Question: I have some troubles with displaying camera viewfinder on Galaxy S2 (android 2.3) and LG P500 (android 2.3). I have some noise (interference) on SurfaceView. Nevertheless, result photo hasn't such defects.

Other devices (include devices with 2.3 and Galaxy S2 with android 4) working fine.
Unfortunatly, I haven't such devices, so I can't test it after every changing in source code. Maybe someone already had this problem?
Also, I tried to test this app using Samsung Remote Test Lab, but, unfortunatly, Galaxy S2 with android 2.3 was placed on the table and his camera takes blackness (splash do nothing). In this case there are no any white strips.
:
'''
mSurfaceHolder = mSurfaceView.getHolder();
mSurfaceHolder.setType(SurfaceHolder.SURFACE_TYPE_PUSH_BUFFERS);
mSurfaceHolder.addCallback(this);
...
mSurfaceView.setLayoutParams(lp);
'''
:
'''
mCamera = Camera.open();
if (mCamera == null) {
Toast.makeText(this, R.string.t_no_camera, Toast.LENGTH_SHORT).show();
finish();
} else {
mCamera.setDisplayOrientation(90);
Parameters p = mCamera.getParameters();
p.setFocusMode(Parameters.FOCUS_MODE_AUTO);
prepareFlash();
if (prepareResolution()) {
Camera.Size size = getBestPreviewSize(mDisplay.getWidth(), mDisplay.getHeight(), p);
if (size != null) {
p.setPreviewSize(size.width, size.height);
}
}
mCamera.setParameters(p);
try {
mCamera.setPreviewDisplay(mHolder);
} catch (IOException e) {
e.printStackTrace();
}
mCamera.startPreview();
}
'''
'''
try {
mCamera.setPreviewDisplay(holder);
} catch (IOException e) {
e.printStackTrace();
}
'''
Any idea? What could it be? I will be grateful for any hint.
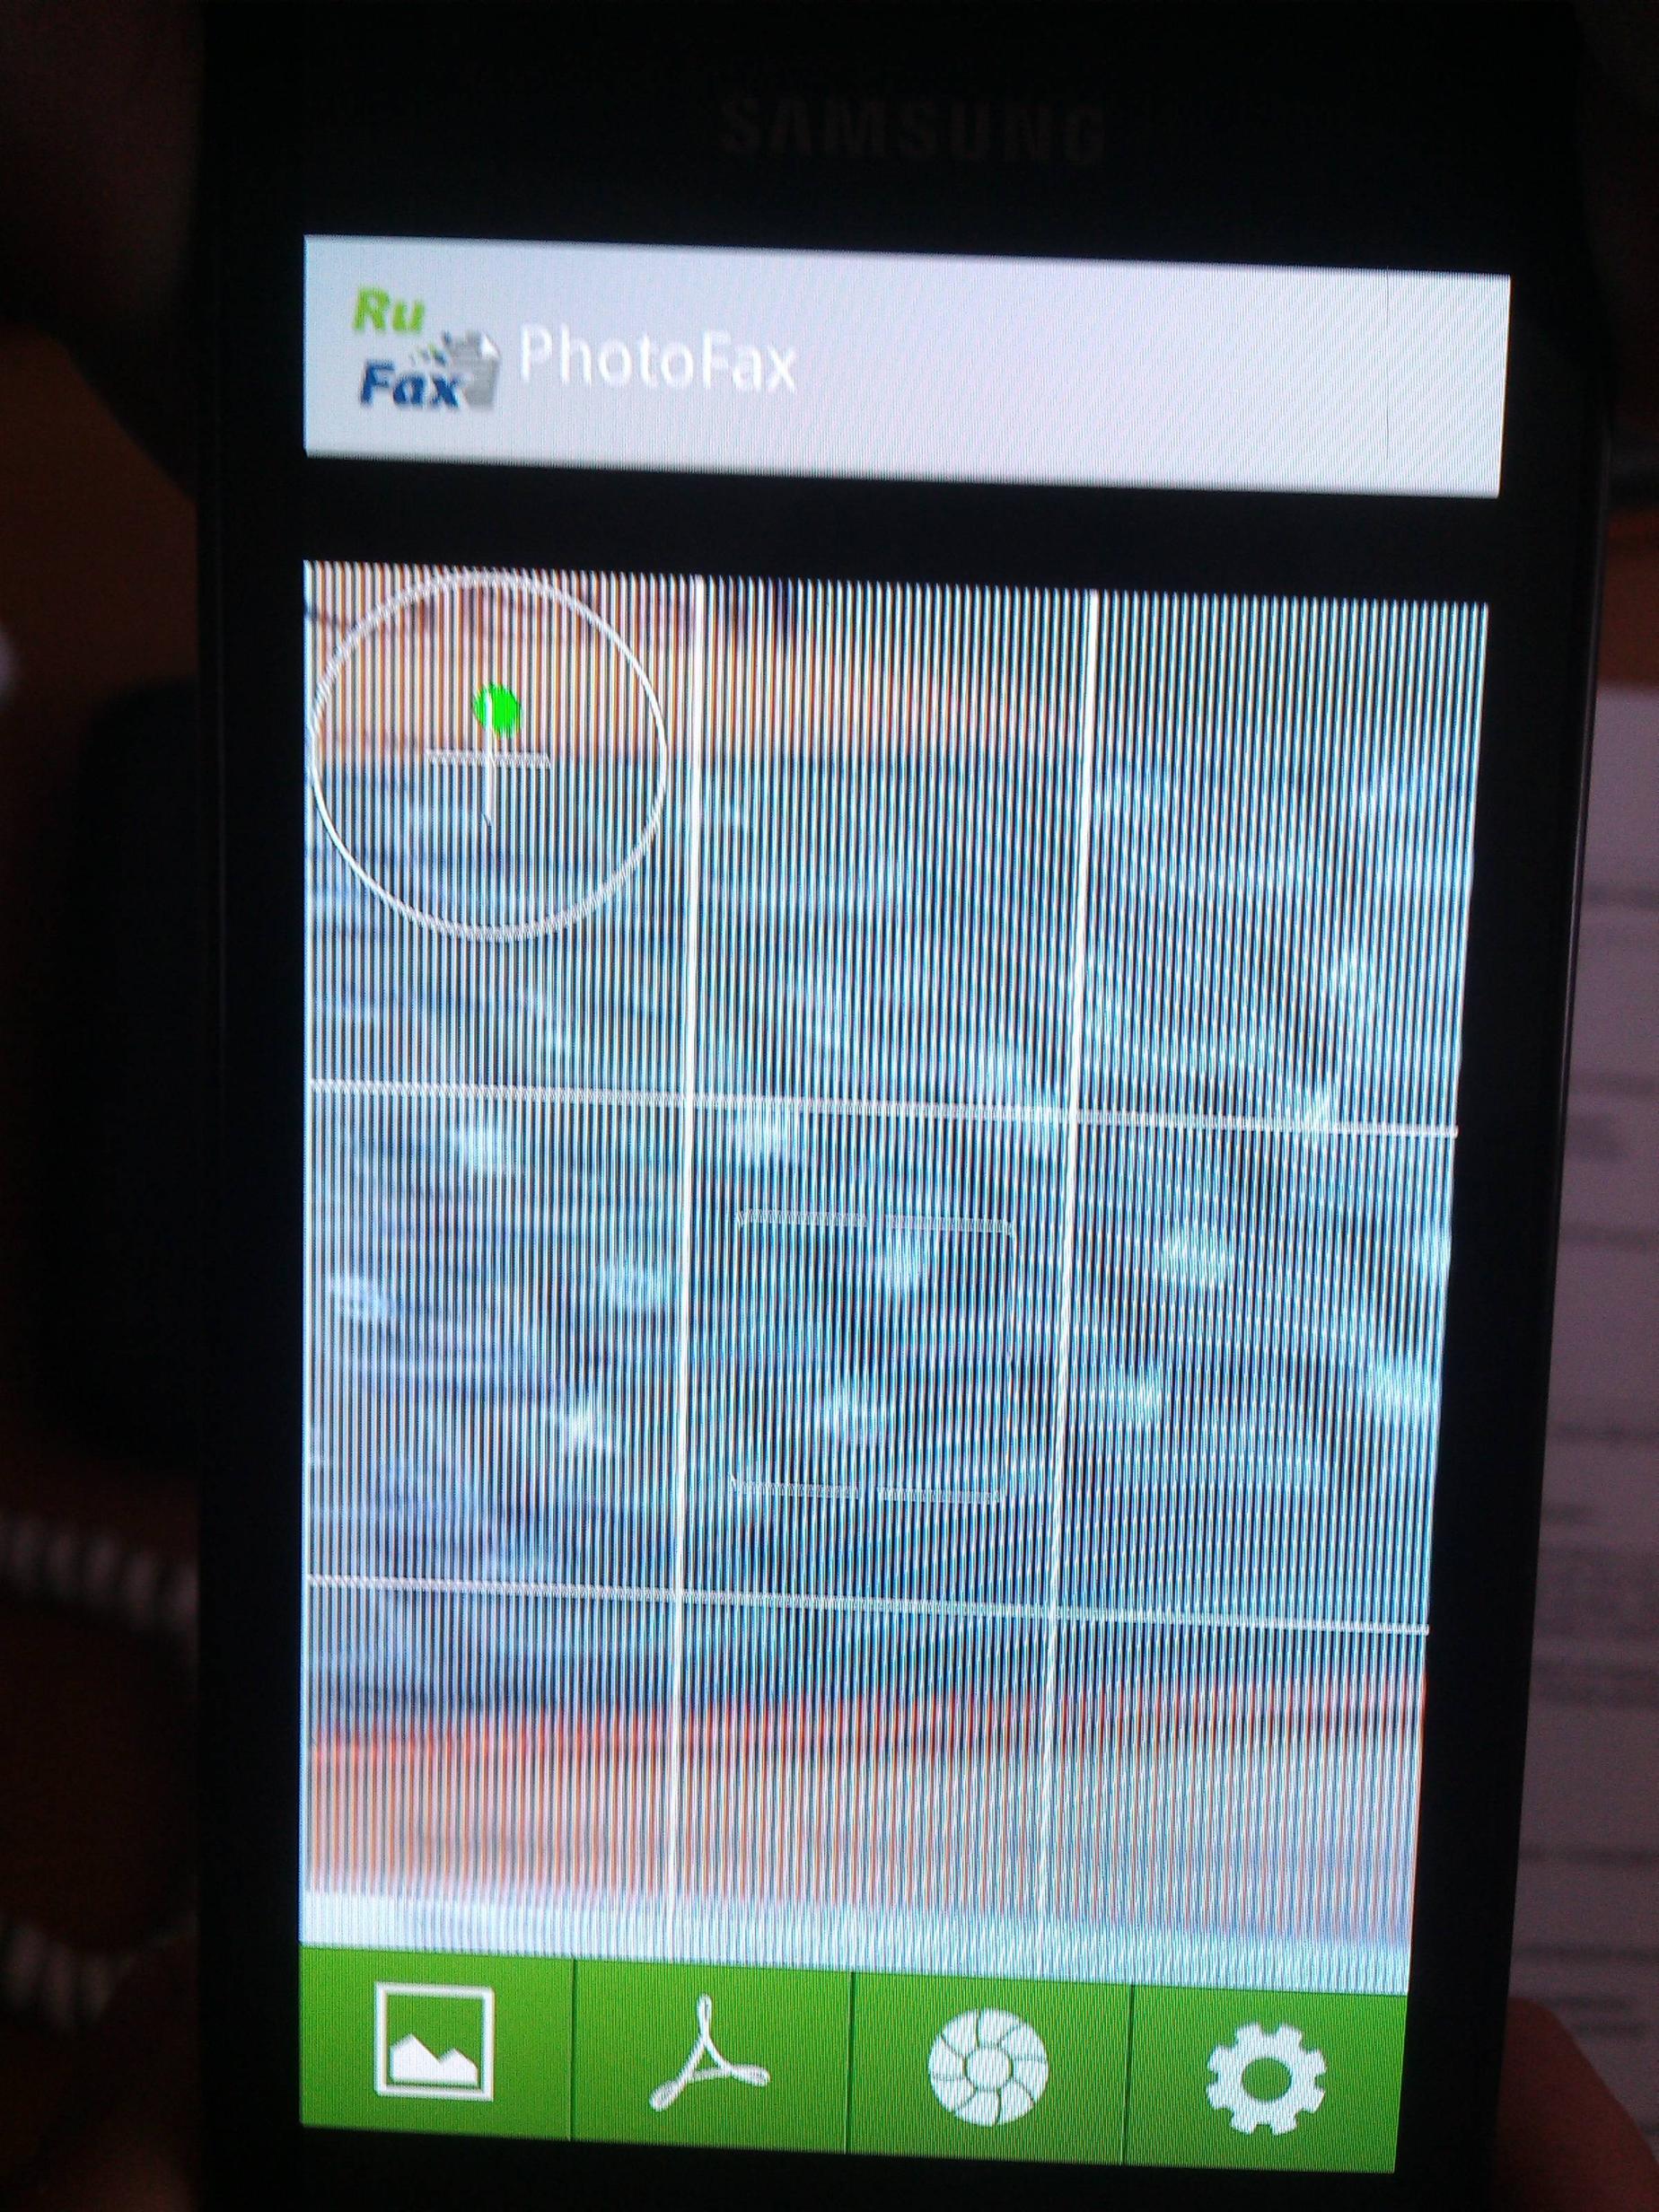
Answer: You start camera preview in Portrait mode; bugs with such preview occur on different devices. Sometimes, these bugs get fixed with software upgrade from the manufacturer, sometimes, they are not. Sometimes, crazy workarounds can resolve the problem.
To be on the safe side, stick with Landscape mode. Maybe your app can keep a black list of devices/build versions where the preview activity will not allow vertical (portrait) orientation.
Note that you can usually portrait orientation by using rotated icons, bitmaps, and even text labels.